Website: lowes
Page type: review-order
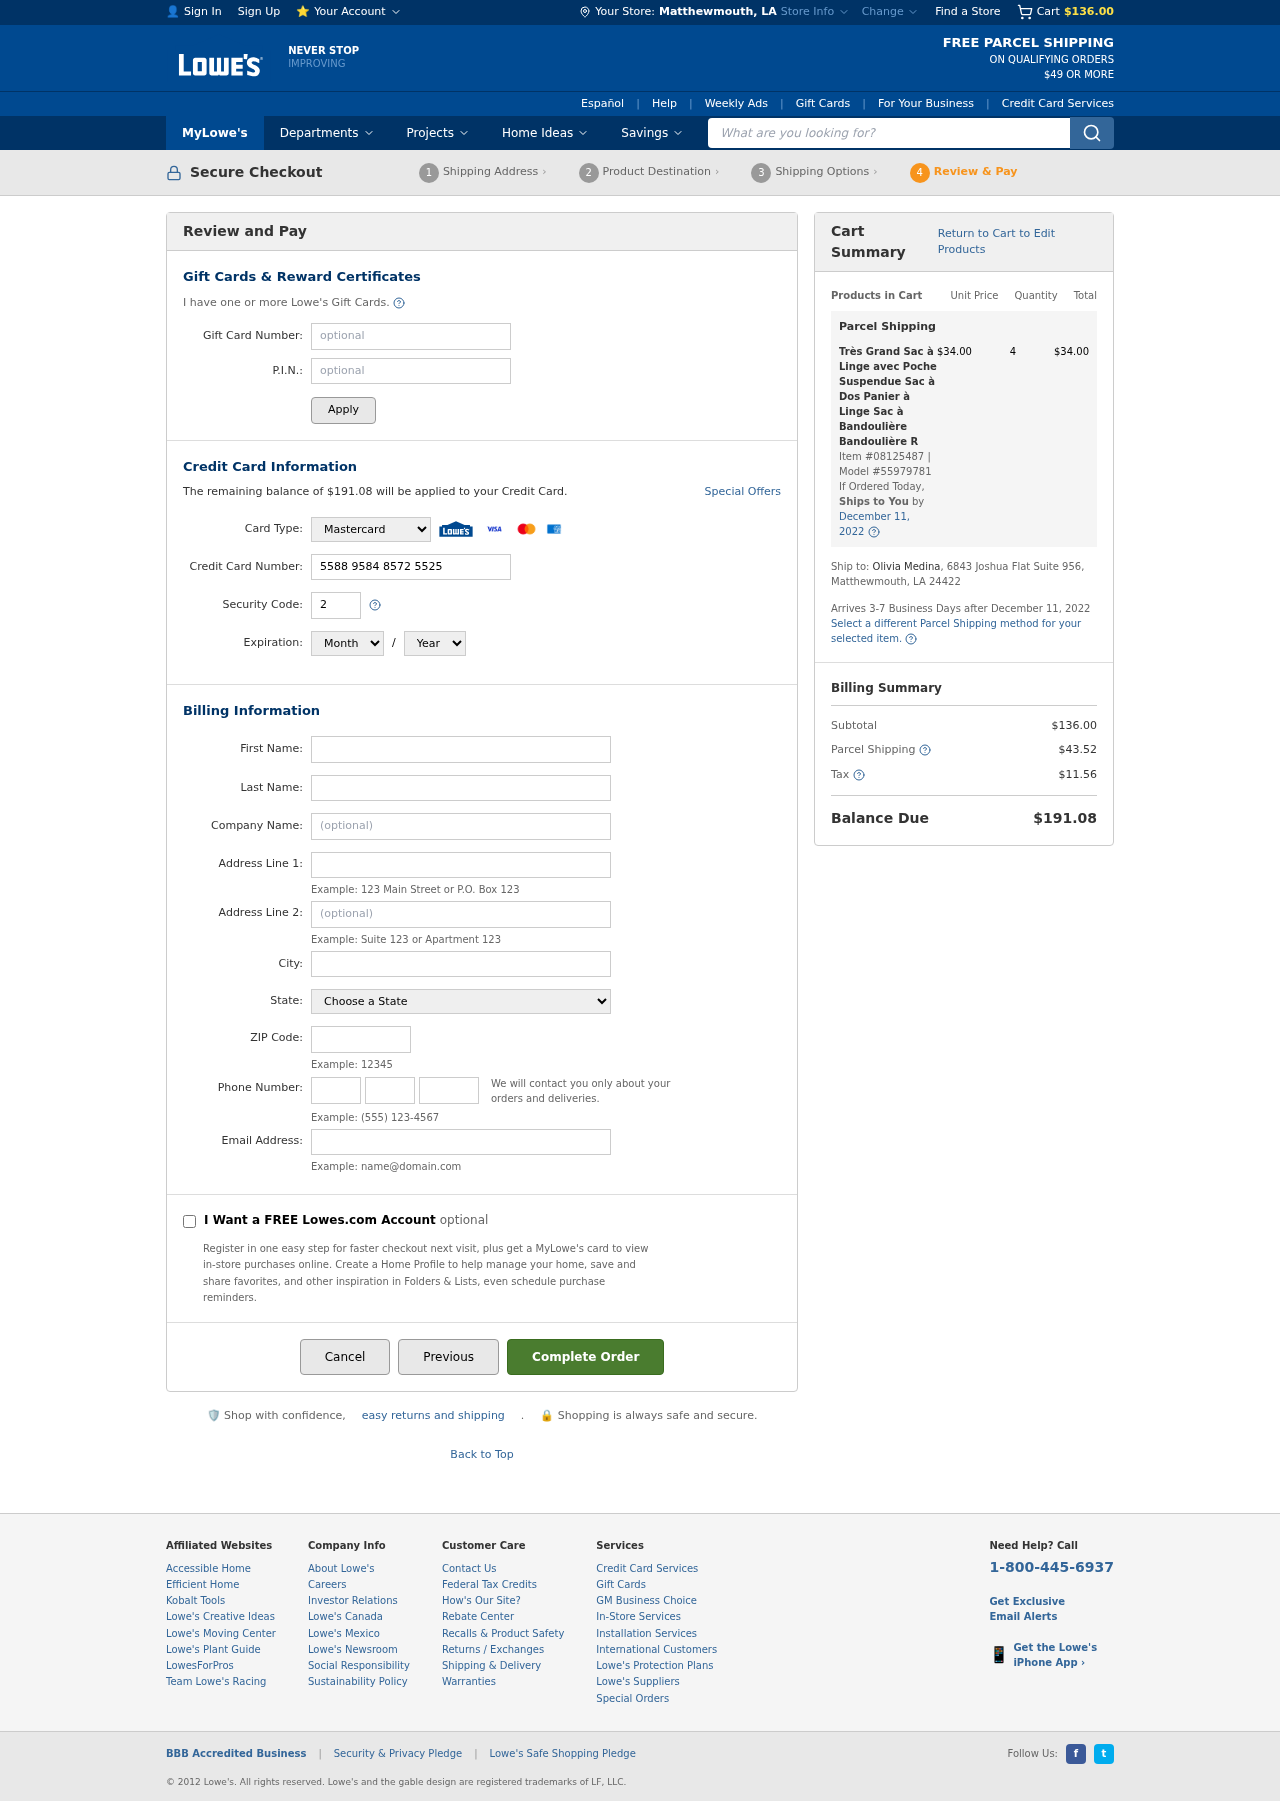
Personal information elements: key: PII_CARD_CVV
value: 212
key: PII_CARD_EXPIRY_MONTH
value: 01
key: PII_CARD_EXPIRY_YEAR
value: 28
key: PII_CARD_NUMBER
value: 5588 9584 8572 5525
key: PII_CARD_TYPE
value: Mastercard
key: PII_CITY
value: Matthewmouth
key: PII_CITY_STATE
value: Matthewmouth, LA
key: PII_EMAIL
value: omedina@yahoo.com
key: PII_FIRSTNAME
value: Olivia
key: PII_LASTNAME
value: Medina
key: PII_PHONE_AREA
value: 450
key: PII_PHONE_PREFIX
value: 376
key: PII_PHONE_SUFFIX
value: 2168
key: PII_POSTCODE
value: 24422
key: PII_STATE
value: Louisiana
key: PII_STREET
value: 6843 Joshua Flat Suite 956
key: PII_STREET2
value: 6843 Joshua Flat Suite 956
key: PII_FULLNAME2
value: Olivia Medina
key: PII_STATE_ABBR
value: LA
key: PII_POSTCODE_FULL
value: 24422
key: PII_CITY_STATE_ZIP
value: Matthewmouth, LA 24422
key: PII_POSTCODE_NUMERIC
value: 24422
Product elements: key: PRODUCT1_NAME
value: Très Grand Sac à Linge avec Poche Suspendue Sac à Dos Panier à Linge Sac à Bandoulière Bandoulière R
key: PRODUCT1_PRICE
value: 34
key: PRODUCT1_QUANTITY
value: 4
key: PRODUCT1_ITEM_NUMBER
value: Item #08125487
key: PRODUCT1_MODEL_NUMBER
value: Model #55979781
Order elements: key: ORDER_SUBTOTAL
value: $136.00
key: ORDER_BALANCE_DUE
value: $191.08
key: ORDER_SHIPPING_DATE
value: December 11, 2022
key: ORDER_ITEM_TOTAL
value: $34.00
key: ORDER_SHIPPING_DATE2
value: December 11, 2022
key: ORDER_SHIPPING_COST
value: $43.52
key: ORDER_TAX
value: $11.56
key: ORDER_TOTAL
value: $191.08
Search elements: key: HEADER_SEARCH
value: What are you looking for?